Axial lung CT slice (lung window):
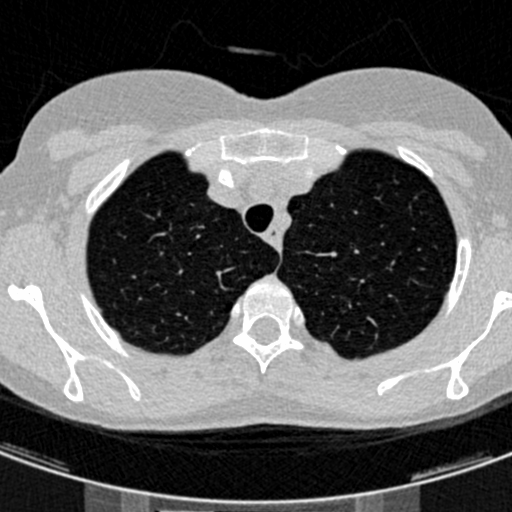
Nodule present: no